Interaction volume radius: 5 \u00c5
Interaction volume height: 20 \u00c5
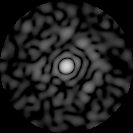
Disorder parameter: 0.88